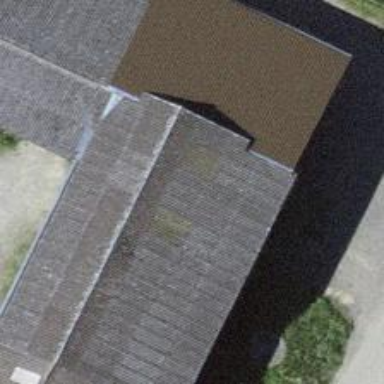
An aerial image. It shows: Farm building.